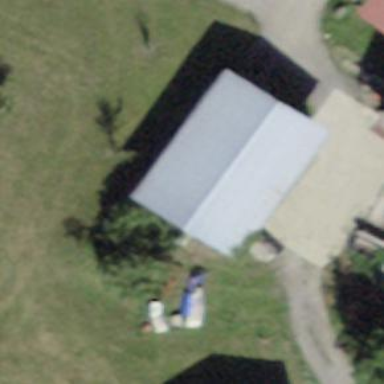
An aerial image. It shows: Farm auxiliary building.